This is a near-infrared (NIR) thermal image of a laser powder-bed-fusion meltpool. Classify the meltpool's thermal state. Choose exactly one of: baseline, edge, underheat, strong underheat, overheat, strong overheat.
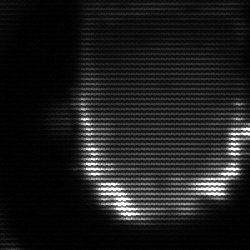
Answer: baseline